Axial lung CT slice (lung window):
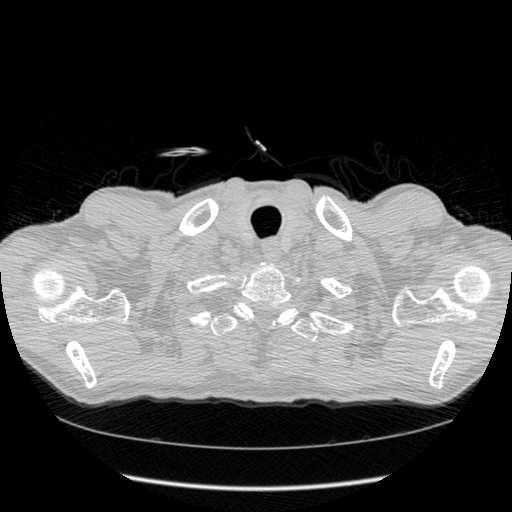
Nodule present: no